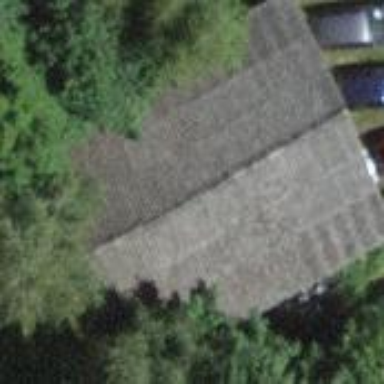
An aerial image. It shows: Rural barn.